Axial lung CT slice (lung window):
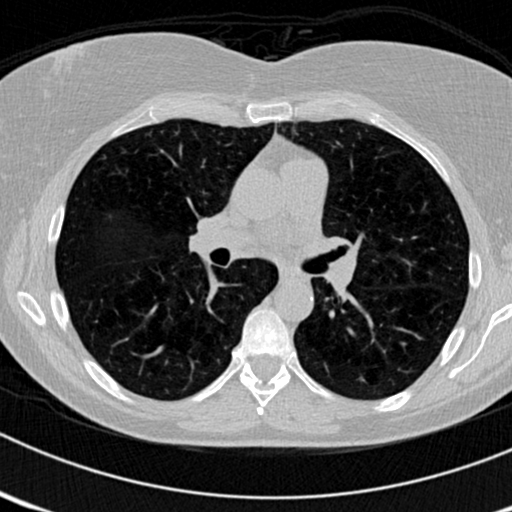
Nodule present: no